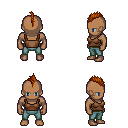
a pixel art fantasy rpg character, male body template, human, dark skin, brown pirate shirt, teal pants, brunette mohawk hairstyle, four views (front, back, left, right), 2x2 character sprite sheet, small pixel art, hard edges, no anti-aliasing